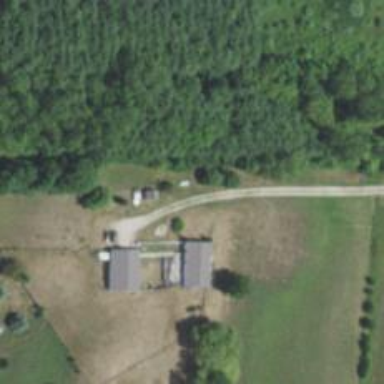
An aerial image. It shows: Driveway leading to service road.